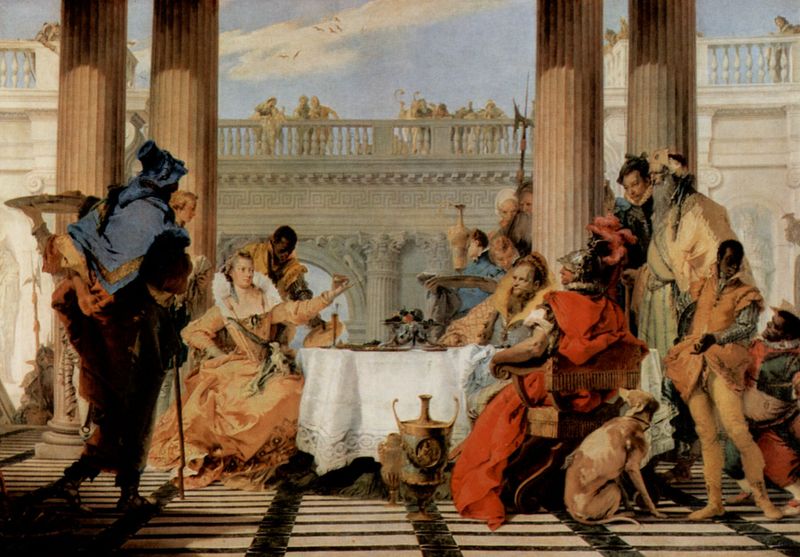
Titel: Das Bankett der Cleopatra
Künstler: Giovanni Battista Tiepolo
Standort: Melbourne
Institution: National Gallery of Victoria
Schlagwörter: blau, feder, gemälde, held, himmel, mann, schatten, umhang, vogel, wolken, frauen, gelb, grün, menschen, stadt, braun, elegant, frau, glas, hell, hut, kleid, kleider, licht, marmor, männer, orange, schwarz, stuhl, szene, säule, säulen, tisch, weiss, dame, hund, obst, rot, schloss, tier, wolke, fest, gespräch, malerei, muster, bart, gelage, gläser, jung, trinken, wand, architektur, barock, diener, dienerin, federn, geschichte, historie, kleidung, kragen, silber, spitze, tablett, teller, gesten, tischdecke, tischtuch, horizont, vögel, brüstung, boden, gold, kelch, reich, adel, familie, gewänder, kind, paar, saum, prinzessin, renaissance, kinder, stock, frucht, früchte, krug, vase, balkon, herrschaft, spanien, terrasse, liebe, bogen, venedig, fußboden, stab, zuschauer, jungen, fliessen, ölgemälde, kaiser, könig, soldaten, thron, essen, tafel, wein, wandgemälde, streifen, durchgang, geländer, podest, junge, paradies, neger, schwarze, alter, antike, palast, palazzo, balustrade, fliesen, schwert, waffen, soldat, waffe, fraue, helm, herrscher, speisen, festmahl, gastmahl, gefässe, ritter, verhandlung, fürst, rom, ehepaar, ehe, schwarzer, sklave, residenz, rundbögen, prinz, junger, griechenland, oker, mohr, könige, königin, speer, zwerg, golden, fürstin, harfe, kannelüren, kleopatra, turban, wachen, urne, sklaven, purpur, prinzen, harve, säulenschäfte, menschne, tiepolo, krater, farbiger, labbia, palazzo labia, zisch